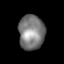
Tissue: skin
Cell type: Others
Senescence score: 0.7718
Nuclear area (px): 883
Mean DAPI intensity: 124.376